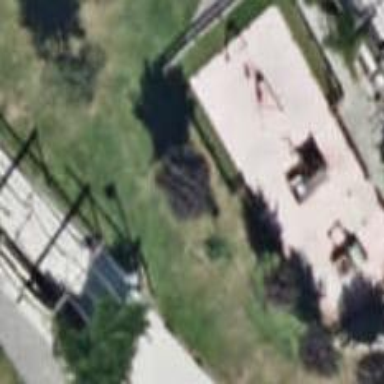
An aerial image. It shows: Playground area for leisure land.